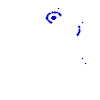
Particle: electron